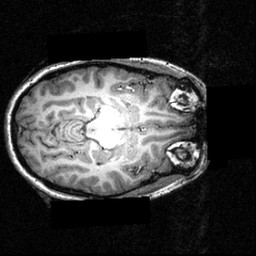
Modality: T1w
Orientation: axial
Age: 27
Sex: female
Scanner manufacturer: siemens
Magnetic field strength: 3.951 T
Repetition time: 1.5 s
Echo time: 0.00335 s